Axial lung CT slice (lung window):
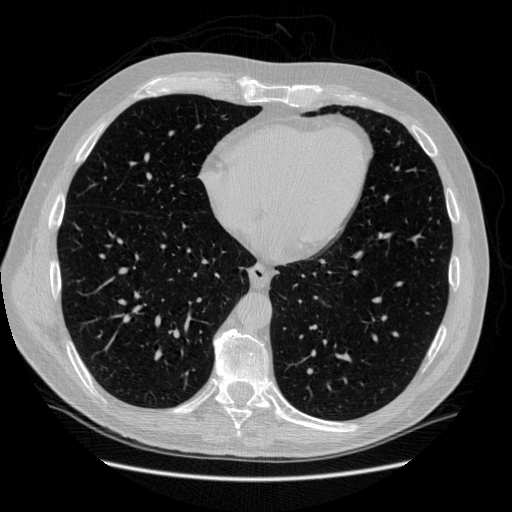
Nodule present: no